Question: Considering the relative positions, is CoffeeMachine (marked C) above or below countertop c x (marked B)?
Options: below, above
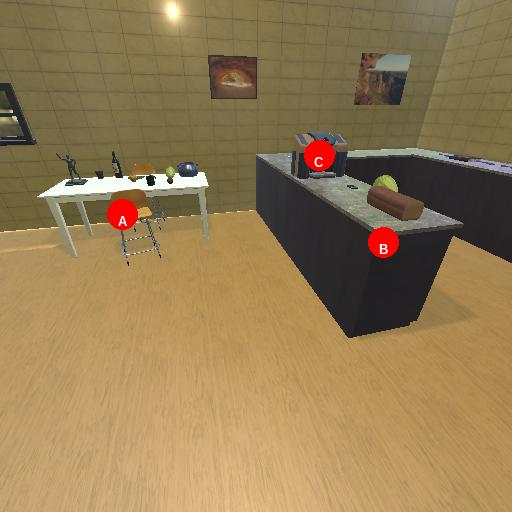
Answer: below